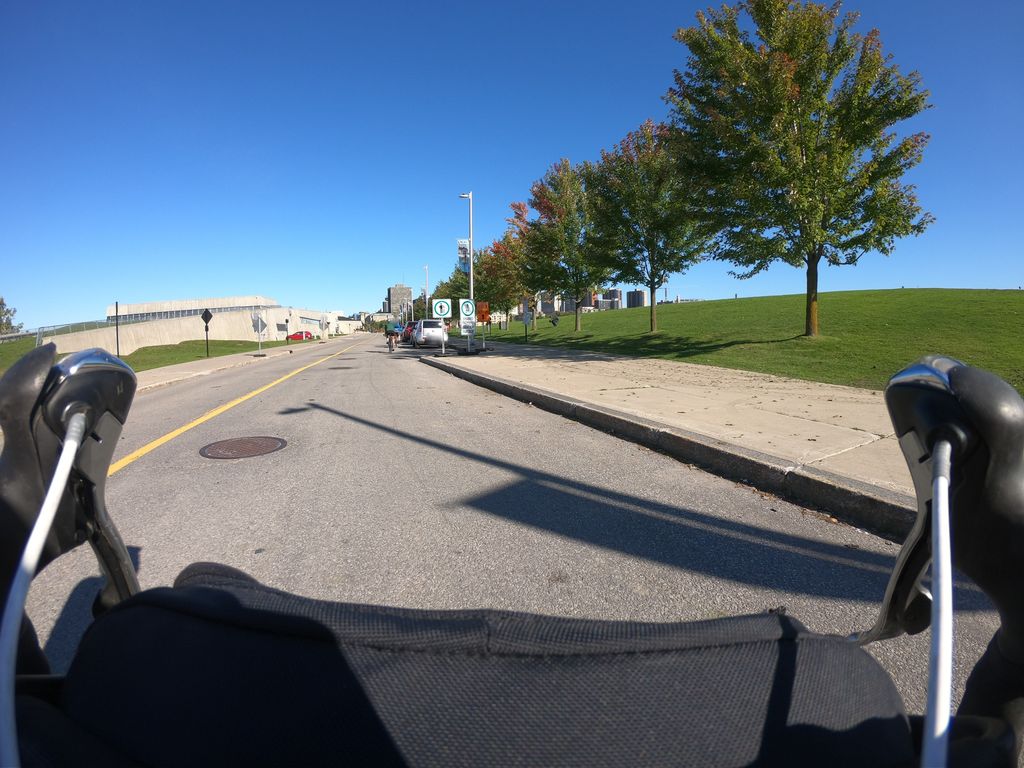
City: ottawa-gatineau